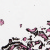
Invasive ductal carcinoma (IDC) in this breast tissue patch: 0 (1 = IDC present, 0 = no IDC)